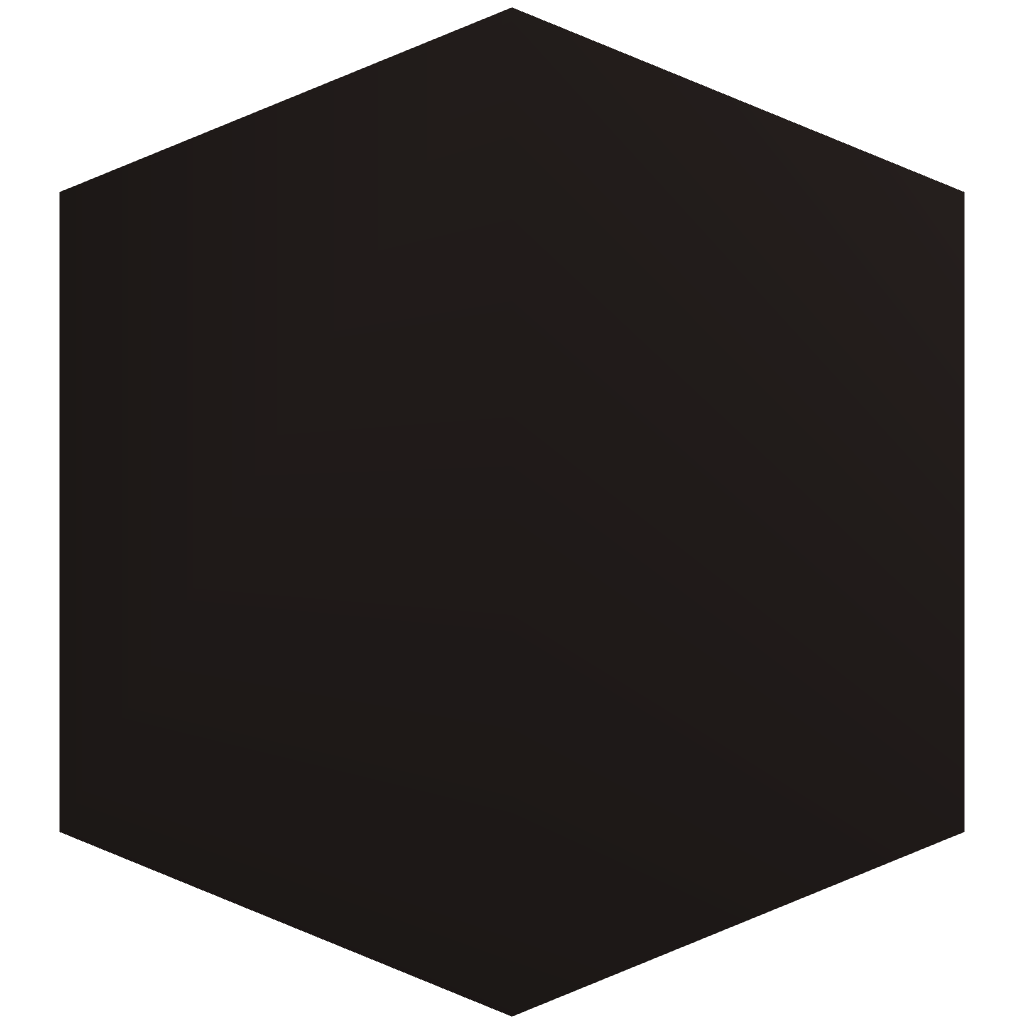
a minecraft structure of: Enchantment ID's Book (In Chest)